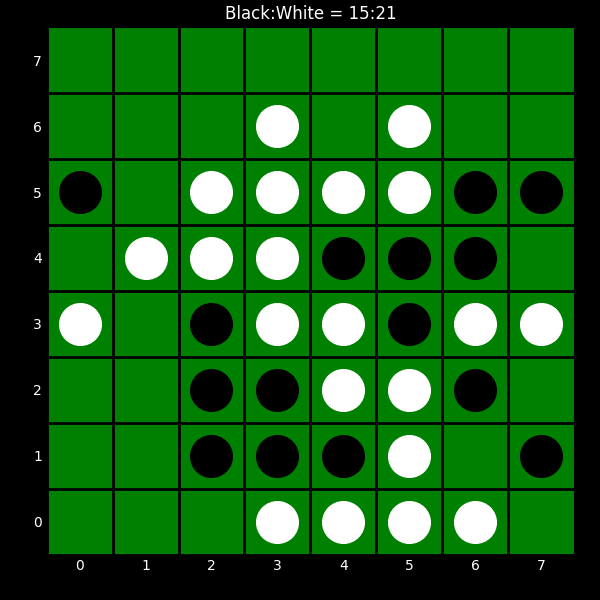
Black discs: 15
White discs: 21